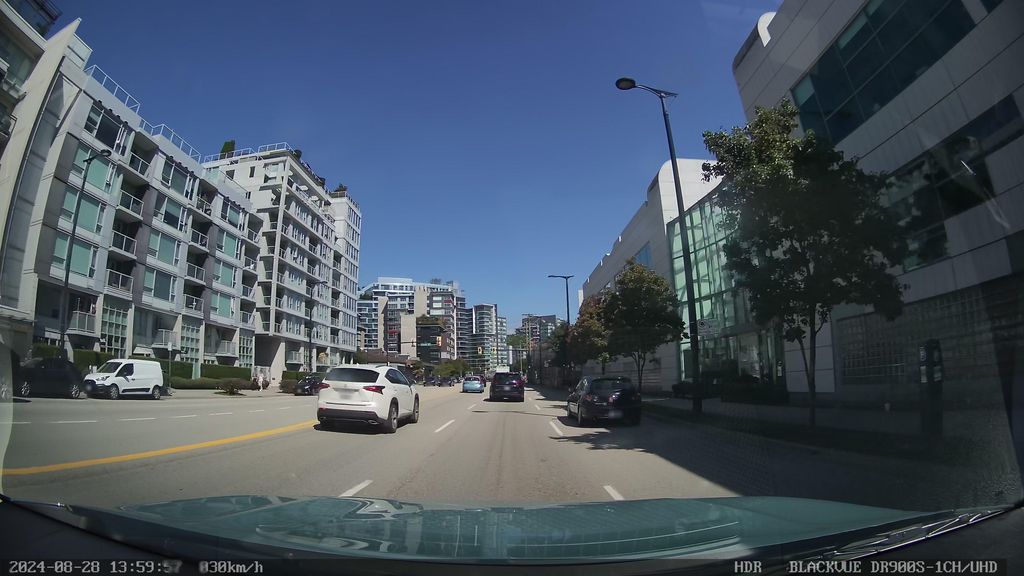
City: vancouver